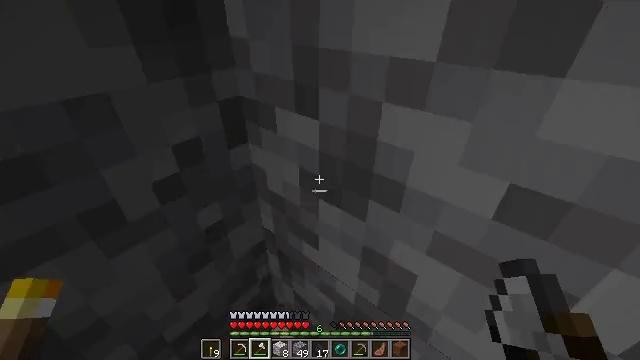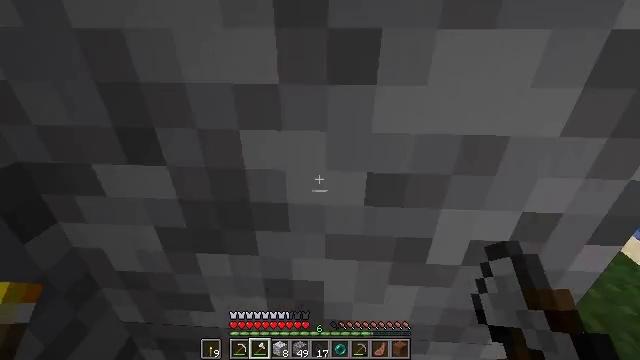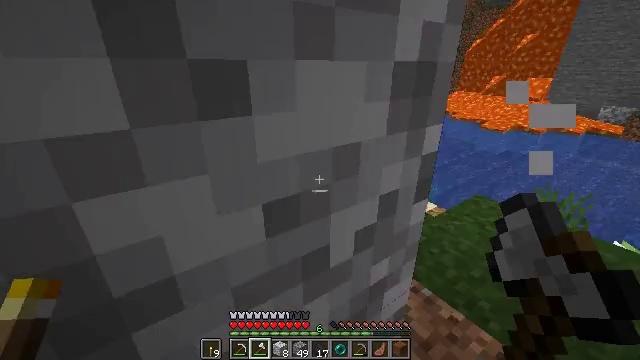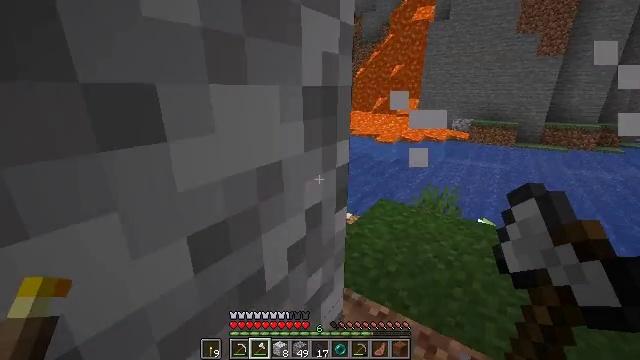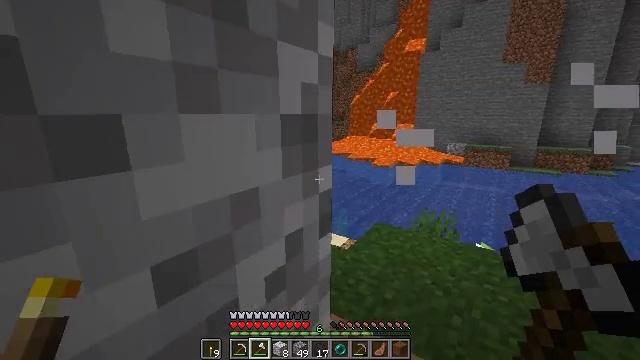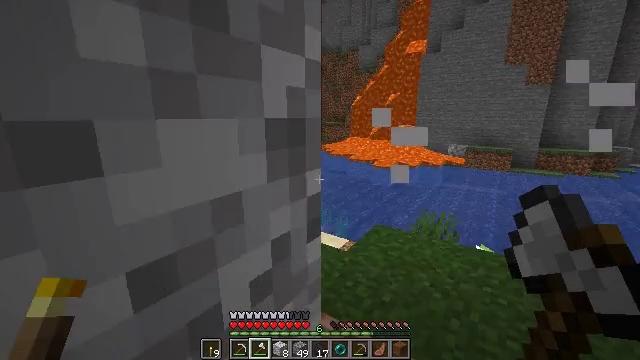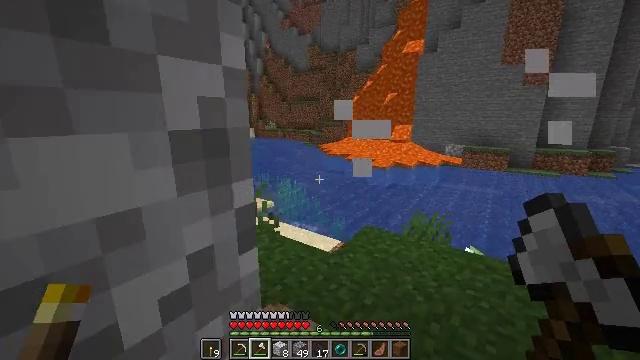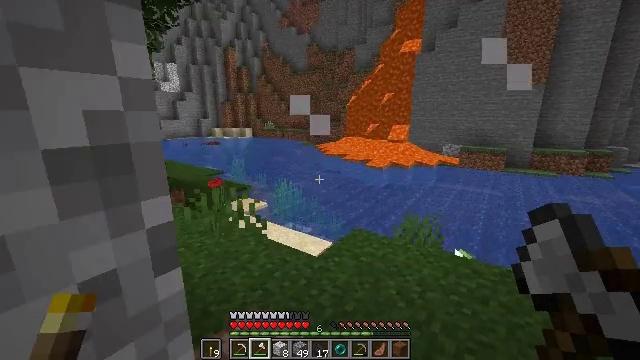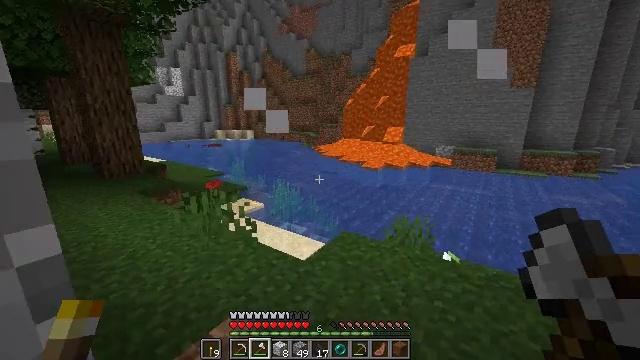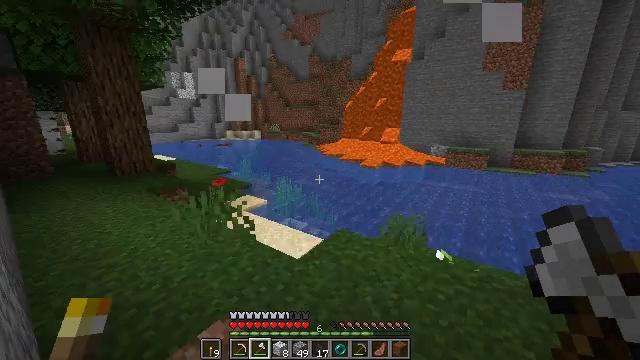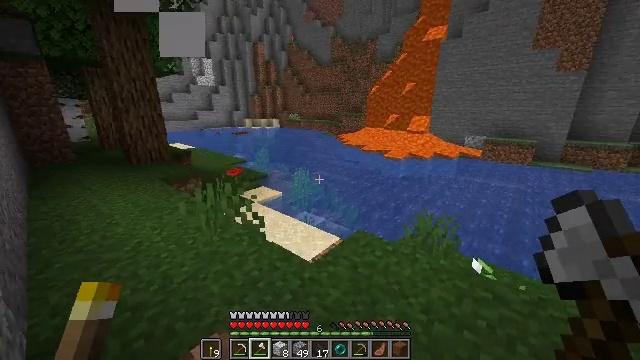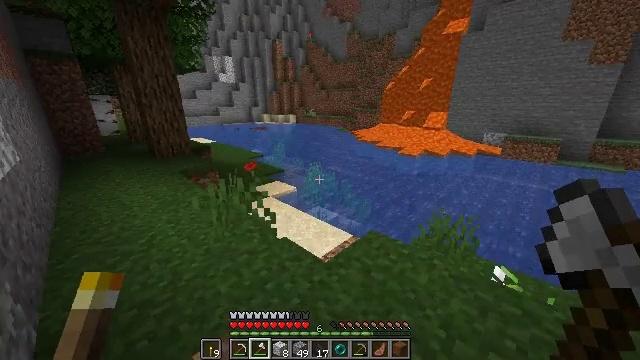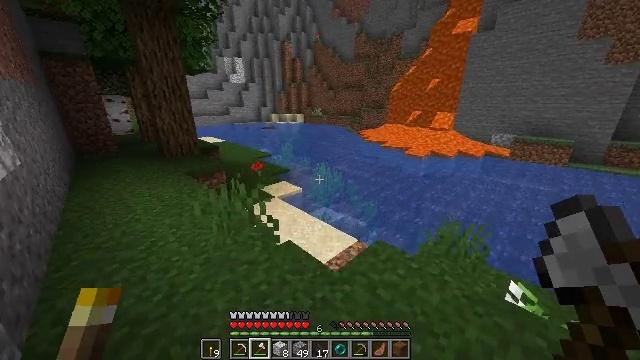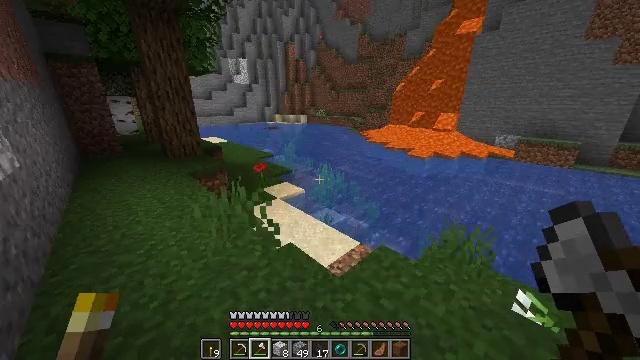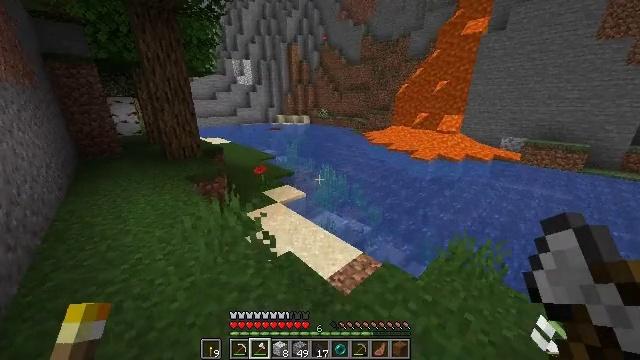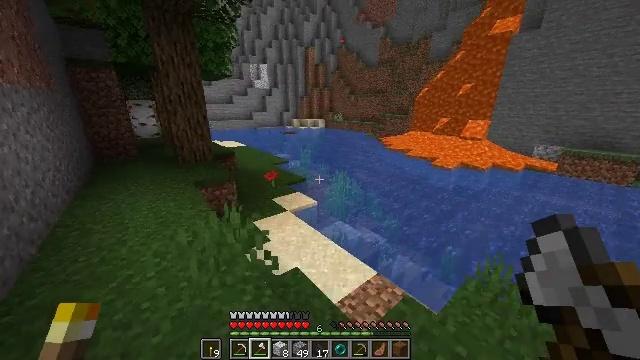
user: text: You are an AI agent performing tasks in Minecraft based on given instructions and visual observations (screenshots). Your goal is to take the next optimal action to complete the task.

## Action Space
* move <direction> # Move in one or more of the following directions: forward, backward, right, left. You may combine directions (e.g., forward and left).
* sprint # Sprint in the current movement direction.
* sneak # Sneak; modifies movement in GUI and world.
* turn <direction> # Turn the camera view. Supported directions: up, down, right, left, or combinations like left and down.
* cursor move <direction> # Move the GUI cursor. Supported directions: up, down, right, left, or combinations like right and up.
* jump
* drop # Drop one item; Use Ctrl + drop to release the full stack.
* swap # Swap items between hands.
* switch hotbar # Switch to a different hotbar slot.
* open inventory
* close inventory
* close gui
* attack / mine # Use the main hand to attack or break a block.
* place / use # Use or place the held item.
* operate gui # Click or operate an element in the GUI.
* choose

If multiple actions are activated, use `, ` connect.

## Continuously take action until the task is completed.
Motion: motion action
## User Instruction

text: Combat the sheep.
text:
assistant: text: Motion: turn right and up
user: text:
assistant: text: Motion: turn right and up
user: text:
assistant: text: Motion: turn right and up
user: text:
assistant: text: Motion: move right, turn up
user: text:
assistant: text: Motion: move right
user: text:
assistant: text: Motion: move right, sprint
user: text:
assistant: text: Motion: move forward and move right, sprint
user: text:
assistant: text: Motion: move forward and move right, sprint
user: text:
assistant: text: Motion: move forward, sprint
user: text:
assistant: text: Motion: move forward, sprint, turn left and down
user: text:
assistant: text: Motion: move forward, sprint, turn left and down
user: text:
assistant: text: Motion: move forward, sprint, turn left
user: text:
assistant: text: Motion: move forward, sprint
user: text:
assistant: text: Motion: move forward, sprint
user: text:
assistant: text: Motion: move forward, sprint, turn left and up
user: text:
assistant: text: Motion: move forward, sprint, turn left and up
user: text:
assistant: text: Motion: move forward, sprint, turn left and up
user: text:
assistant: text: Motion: move forward, sprint
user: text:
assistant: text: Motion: move forward, sprint
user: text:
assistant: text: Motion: move forward, sprint
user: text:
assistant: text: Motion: move forward, sprint
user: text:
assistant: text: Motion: move forward, sprint
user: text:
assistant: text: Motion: move forward, sprint
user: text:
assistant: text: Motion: move forward, sprint
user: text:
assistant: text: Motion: move forward, sprint
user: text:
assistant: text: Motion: move forward, sprint, turn right and down
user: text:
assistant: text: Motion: move forward, sprint, turn right and down
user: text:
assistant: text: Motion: sprint, turn right and down
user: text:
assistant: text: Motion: turn right
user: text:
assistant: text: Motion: turn right and up